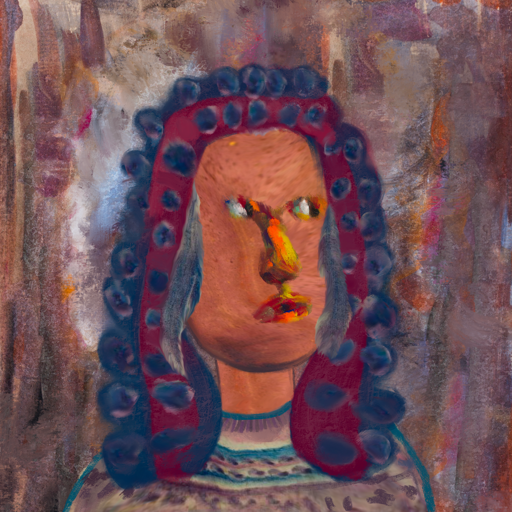
Background: Hypocrite, Head And Neck Side: Mother_And_Son_Mother, Face Side: An_Impression, Bust: HillGirl, Hair Side: Hill_Girl, Head Accessory: Blank, Second Necklace: Blank, Necklace: Blank, Baby: Blank